Question: I've installed blackberry os 7 simulator (9900,9930,9850).
When I open the simulator, the blackberry loading screen is displayed. But Not loading completley.
Its shows like below image for long time.
>
I deleted *.dmp file which is located on
'''
C:\Program Files\Research In Motion\BlackBerry Smartphone Simulators 7.0.0.0.0.261 (9900)
'''
But problem hasn't been resolved.
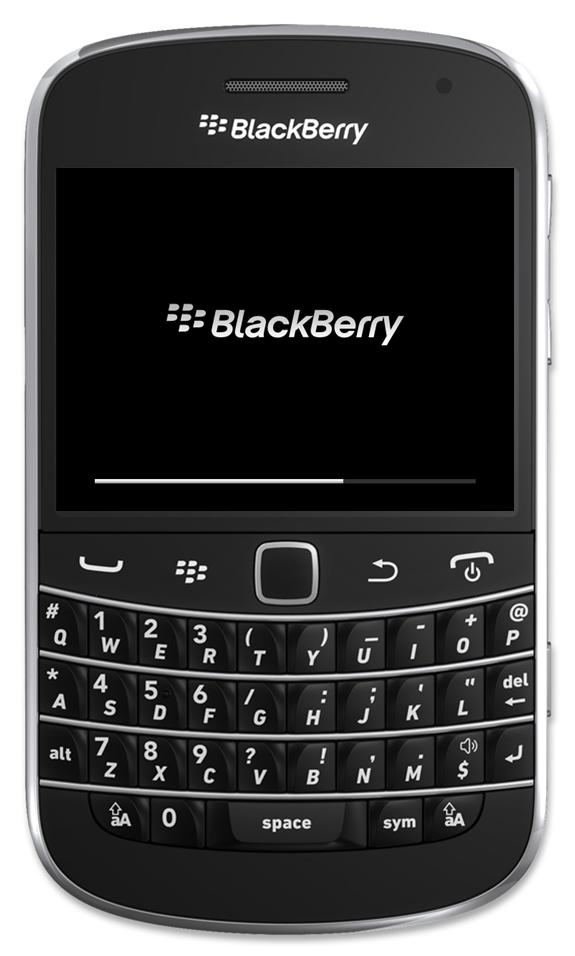
Answer: Install BlackBerry Java Plug-in 1.3.0 and it will work.. I am currently working on it. I haven't checked with the older versions of eclipse plugins.